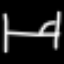
Label: bed